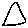
Label: triangle